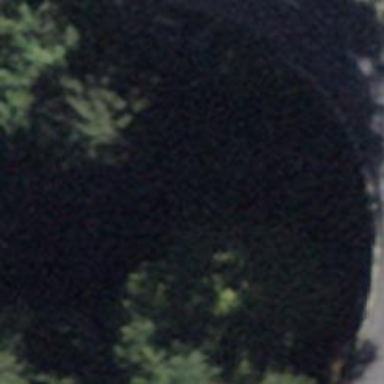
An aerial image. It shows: Culvert tunnel.